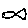
Label: fish